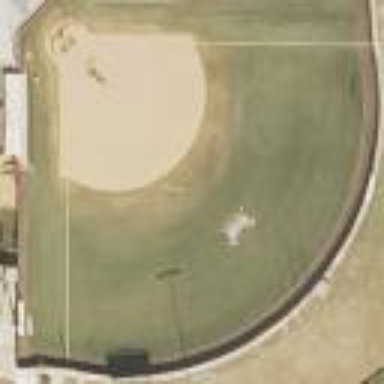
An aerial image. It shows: Softball pitch for leisure land activities.